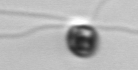
Label: flagellate_morphotype1